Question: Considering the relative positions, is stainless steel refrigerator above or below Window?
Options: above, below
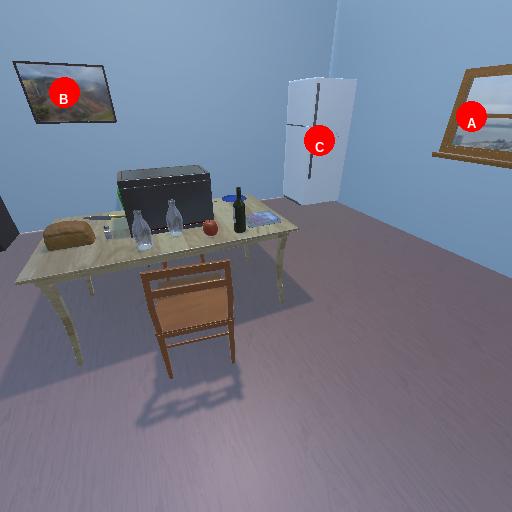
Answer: above